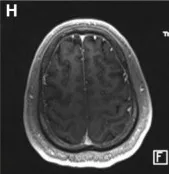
Cranial MRI at day 11 after admission. , enhanced MRI.
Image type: radiology (mri)